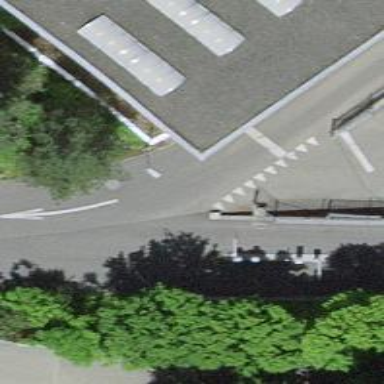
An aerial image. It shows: Lift gate barrier.